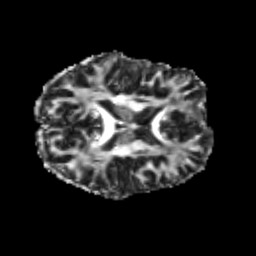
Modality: FA
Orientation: axial
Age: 23
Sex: male
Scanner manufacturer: siemens
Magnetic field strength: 3 T
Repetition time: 3.5 s
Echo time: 0.104 s